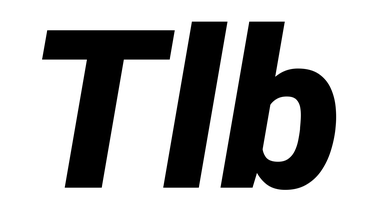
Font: Roboto-Italic_Black_Italic